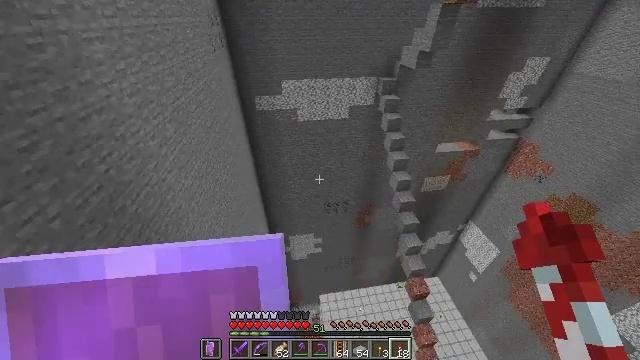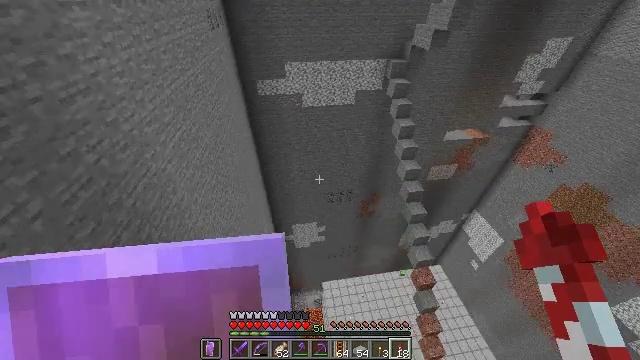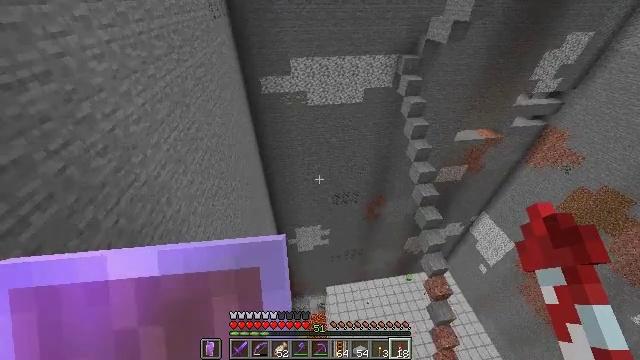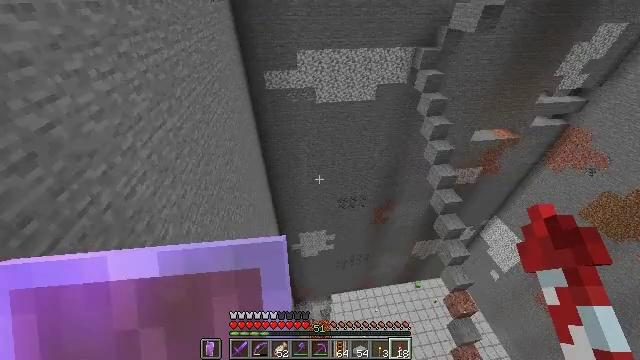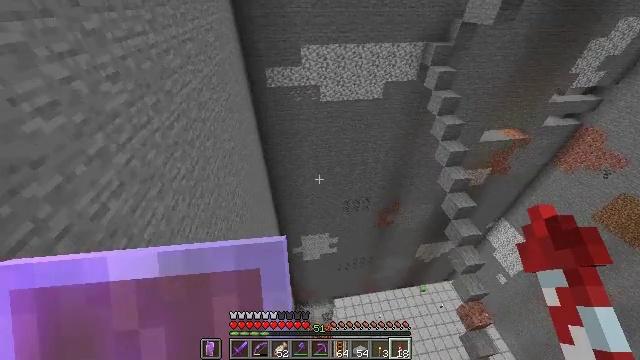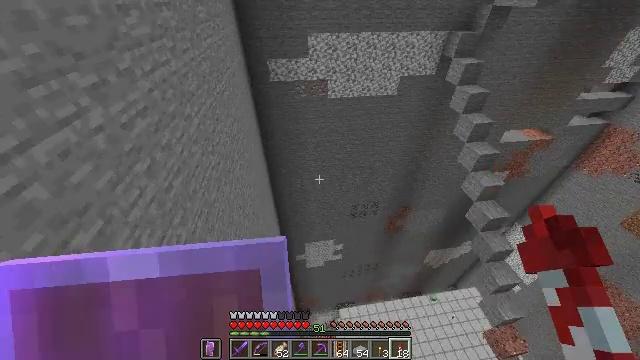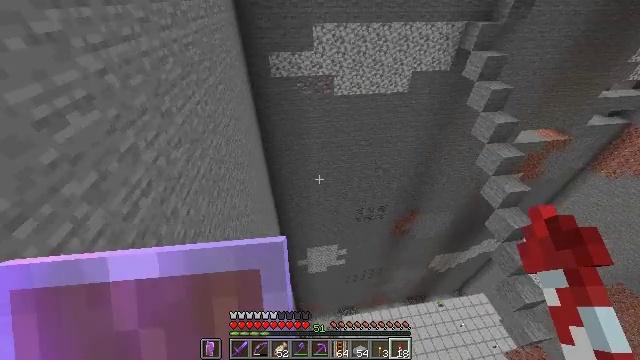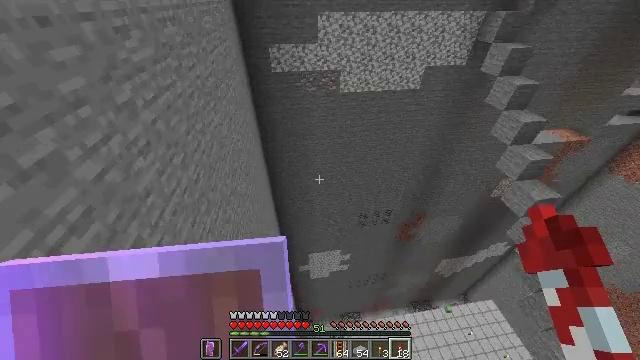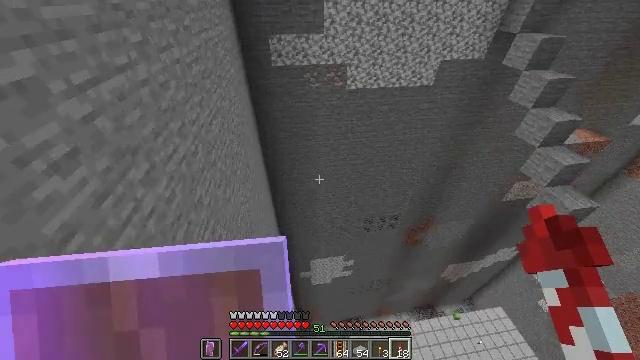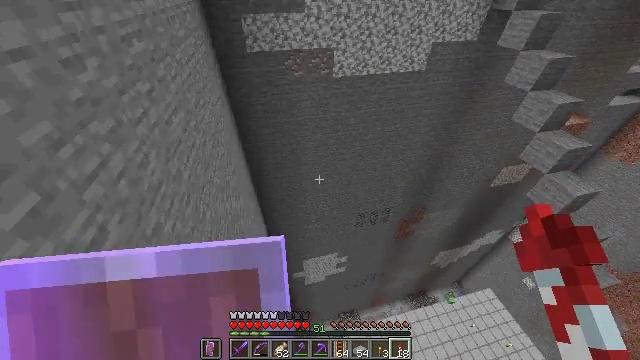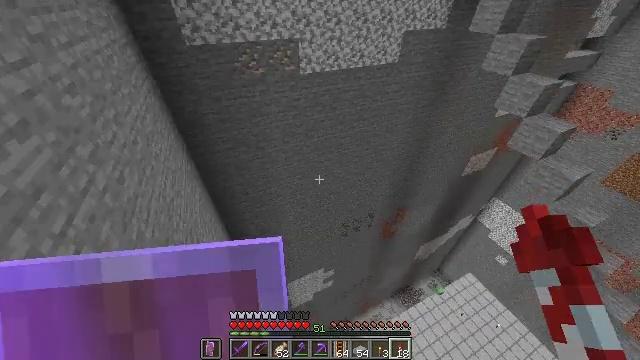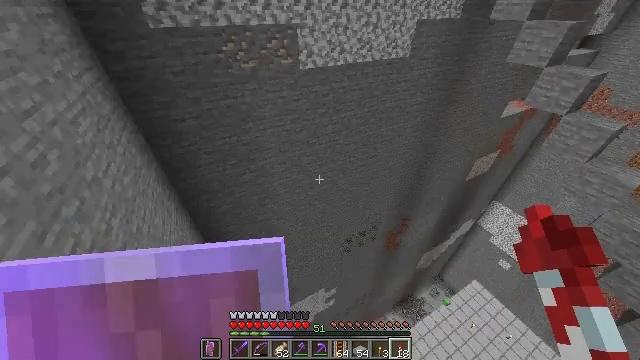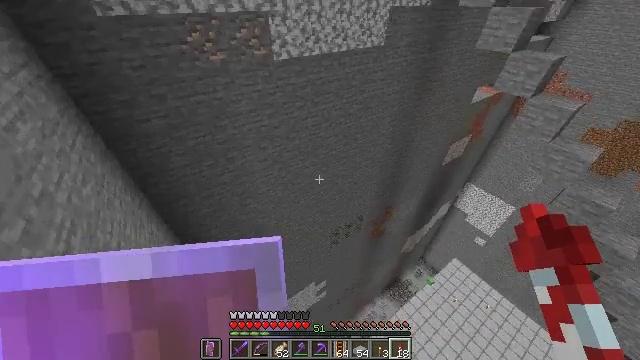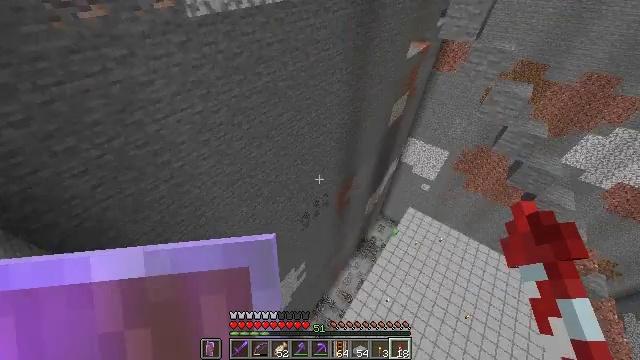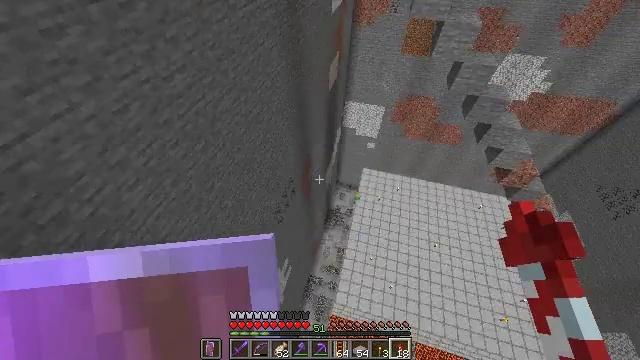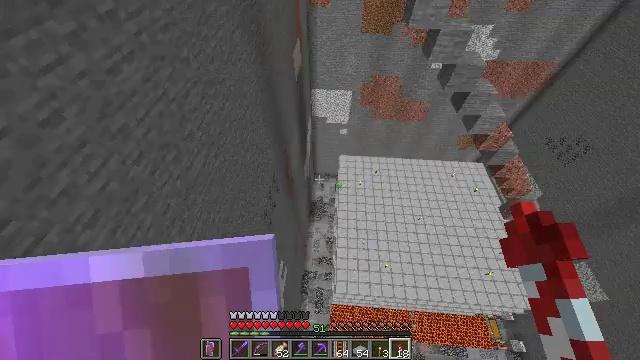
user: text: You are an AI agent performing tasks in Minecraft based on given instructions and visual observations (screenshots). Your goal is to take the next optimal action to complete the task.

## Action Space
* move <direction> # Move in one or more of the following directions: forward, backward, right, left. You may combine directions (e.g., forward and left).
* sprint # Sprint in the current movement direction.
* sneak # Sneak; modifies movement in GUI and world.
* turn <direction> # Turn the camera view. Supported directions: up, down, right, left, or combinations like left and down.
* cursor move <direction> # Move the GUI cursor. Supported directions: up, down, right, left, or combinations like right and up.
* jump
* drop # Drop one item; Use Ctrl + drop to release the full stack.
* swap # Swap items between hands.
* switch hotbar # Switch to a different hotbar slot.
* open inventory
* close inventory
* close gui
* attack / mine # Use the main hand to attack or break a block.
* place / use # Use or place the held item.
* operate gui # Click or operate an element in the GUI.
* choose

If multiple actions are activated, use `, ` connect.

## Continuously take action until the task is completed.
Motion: motion action
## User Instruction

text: Kill enemies.
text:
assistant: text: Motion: move forward, sprint, turn down
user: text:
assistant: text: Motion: move forward, sprint
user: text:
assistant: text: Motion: move forward, sprint
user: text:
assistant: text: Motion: move forward, sprint
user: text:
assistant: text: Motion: move forward, sprint
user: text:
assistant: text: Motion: move forward, sprint
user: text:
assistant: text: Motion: move forward, sprint
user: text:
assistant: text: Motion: move forward, sprint
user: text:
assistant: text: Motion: move forward, sprint, turn right and down
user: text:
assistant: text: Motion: move forward, sprint, turn right and up
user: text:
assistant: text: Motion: move forward, sprint, turn right and up
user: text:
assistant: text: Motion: move forward, sprint, turn right and down
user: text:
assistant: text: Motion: move forward, sprint, turn right and down
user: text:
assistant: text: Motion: move forward, sprint, turn right and down
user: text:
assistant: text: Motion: move forward, sprint, turn right and down
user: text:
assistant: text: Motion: move forward, sprint
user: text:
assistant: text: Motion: move forward, sprint
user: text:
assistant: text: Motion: move forward, sprint
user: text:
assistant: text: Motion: move forward, sprint, turn right and up
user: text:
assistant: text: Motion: move forward, sprint, turn right and up
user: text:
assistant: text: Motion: move forward, sprint, turn right and up
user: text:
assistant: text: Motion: move forward, sprint, turn right and up
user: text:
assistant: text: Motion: move forward, sprint, turn right and up
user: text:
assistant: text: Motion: move forward, sprint, turn right and up
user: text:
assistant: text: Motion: move forward, sprint
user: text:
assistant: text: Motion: move forward, sprint
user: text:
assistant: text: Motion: move forward, sprint
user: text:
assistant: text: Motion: move forward, sprint
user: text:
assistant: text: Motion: move forward, sprint
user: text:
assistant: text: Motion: move forward, sprint